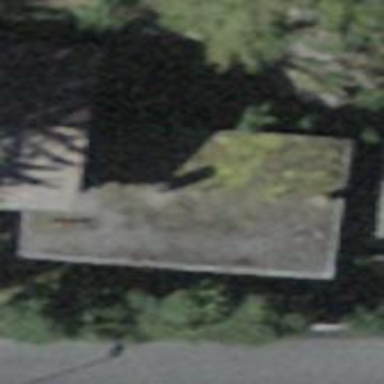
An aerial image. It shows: House with flat roof.